Field crop: maize
Growth stage: 2
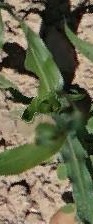
Species: maize